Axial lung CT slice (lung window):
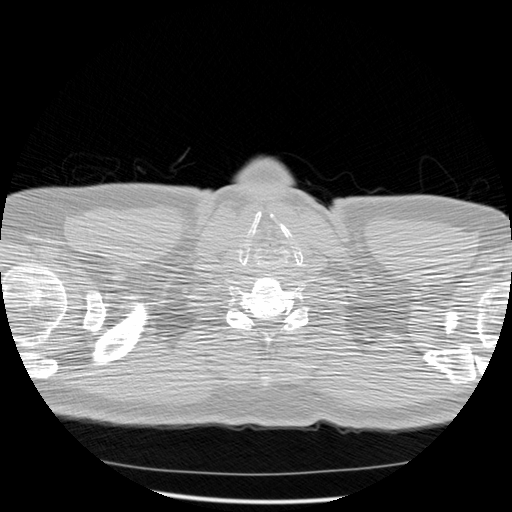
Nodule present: no